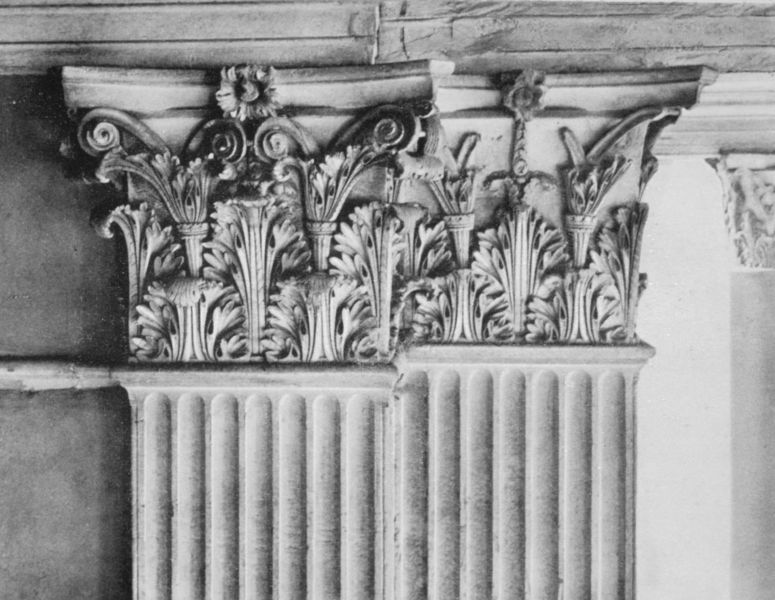
Titel: Pantheon (Kapitelle der Vorhalle)
Standort: Roma
Institution: Pantheon
Schlagwörter: blätter, weiß, ausschnitt, blume, blumen, grau, marmor, pfeiler, schwarz, säule, säulen, blüten, muster, ornament, wand, architektur, stein, decke, pflanze, pflanzen, rund, relief, bogen, linien, pilaster, detail, dekor, verzierung, stuck, foto, fotografie, photographie, bögen, stütze, flamme, eckig, flammen, linie, schwarz-weiß, architrav, kapitelle, rom, kapitell, photo, fries, sims, schnörkel, voluten, fuge, blattwerk, stützend, gips, korinthisch, kannelüren, spiralen, spirale, gebälk, bauwerk, akanthus, arkanthus, römische, arkantus, palmetten, kaneluren, kanelluren, riefen, caulis, helix, volut, pialster, blattkapitelle, griechische, helices, akanthusblätte, korinthzisch, gebälkd, detailaufnahme, rkapitell